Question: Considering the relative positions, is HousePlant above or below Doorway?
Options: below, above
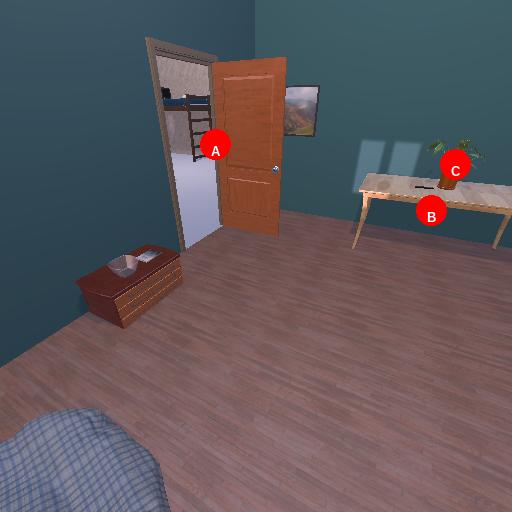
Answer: below